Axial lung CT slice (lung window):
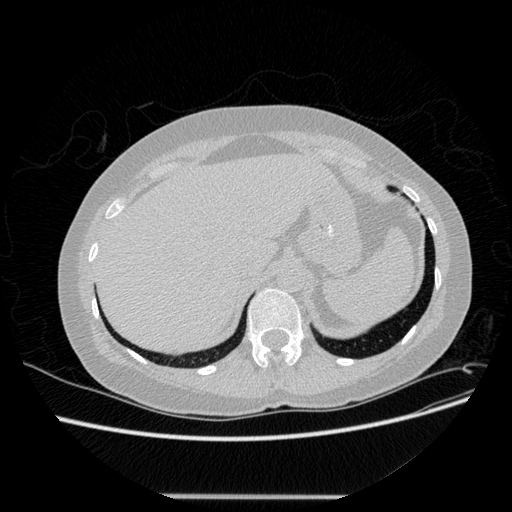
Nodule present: no